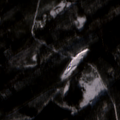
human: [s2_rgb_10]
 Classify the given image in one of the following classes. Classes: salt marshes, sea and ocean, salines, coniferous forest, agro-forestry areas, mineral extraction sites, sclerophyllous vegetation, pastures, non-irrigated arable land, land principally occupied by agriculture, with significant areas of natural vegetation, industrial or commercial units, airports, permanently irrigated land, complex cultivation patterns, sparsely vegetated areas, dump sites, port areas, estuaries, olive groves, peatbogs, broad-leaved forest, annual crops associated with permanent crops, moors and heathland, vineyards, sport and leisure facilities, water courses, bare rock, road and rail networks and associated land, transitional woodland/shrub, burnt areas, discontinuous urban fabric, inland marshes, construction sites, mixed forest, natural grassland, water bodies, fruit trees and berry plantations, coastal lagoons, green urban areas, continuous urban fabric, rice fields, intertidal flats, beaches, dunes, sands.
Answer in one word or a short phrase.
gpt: coniferous forest, mixed forest